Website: lowes
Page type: account-selection
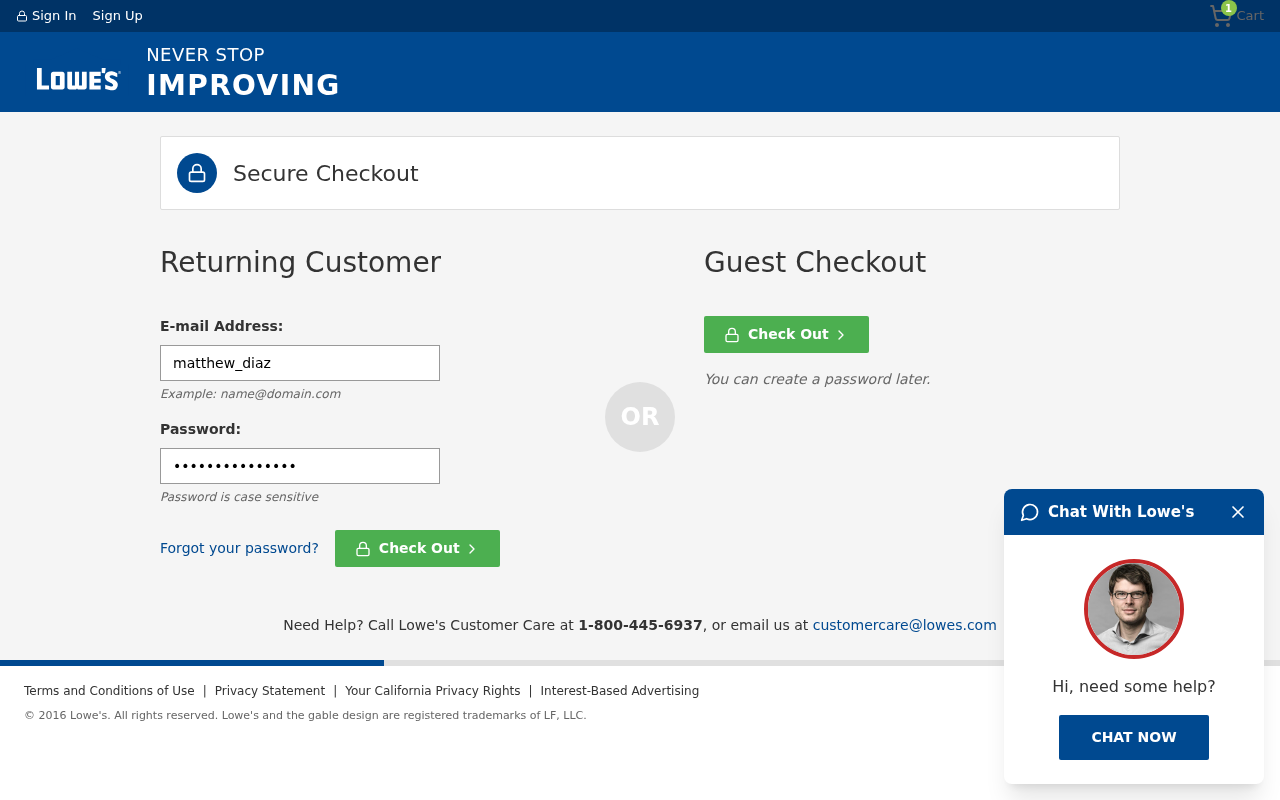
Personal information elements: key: PII_LOGIN_USERNAME
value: matthew_diaz
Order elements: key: ORDER_NUM_ITEMS
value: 1